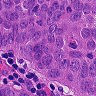
Metastatic tissue present: yes